Current action and preconditions to check: trajectory_clear

Your task: For each precondition in the list above, predict whether it will hold at this action.

Consider the current scene as observed from the mobile robot's camera, and analyze the predicted future states of all dynamic agents (e.g., people, animals, vehicles, or any moving entities) within the NEXT SECOND.

IMPORTANT: Only answer "very likely" if you are absolutely certain—based on strong, clear evidence—that a dynamic agent will violate the precondition in the predicted future state. Do NOT answer "very likely" for unlikely, ambiguous, or low-probability risks.

Ask yourself for each precondition: Is there a high probability, with clear and convincing evidence, that the predicted future states of any dynamic agent will interfere with the predicted future state of the currently executing action within the NEXT SECOND, causing that precondition to fail?

Assess the risk level based on these predictions. Use "likely" or "very likely" if motions create a clear risk of interference.

Use "neutral" or "improbable" if agents are nearby but their predicted paths are clearly diverging or non-conflicting.

Failure Risk Categories: "very improbable", "improbable", "neutral", "likely", "very likely"

Answer Format: Output ONLY the probability_of_failure value from these categories: "very improbable", "improbable", "neutral", "likely", "very likely"

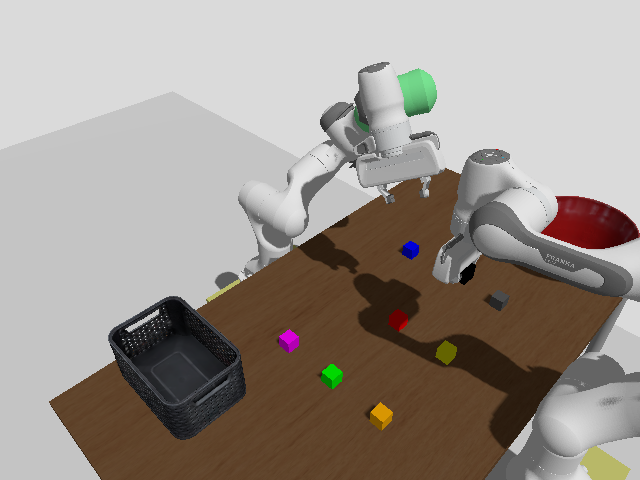

Answer: likely